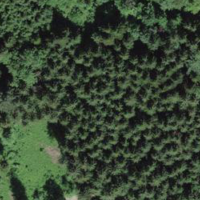
EUNIS habitat code: 43
Species observed at this site:
Euphorbia cyparissias